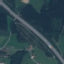
Label: Highway